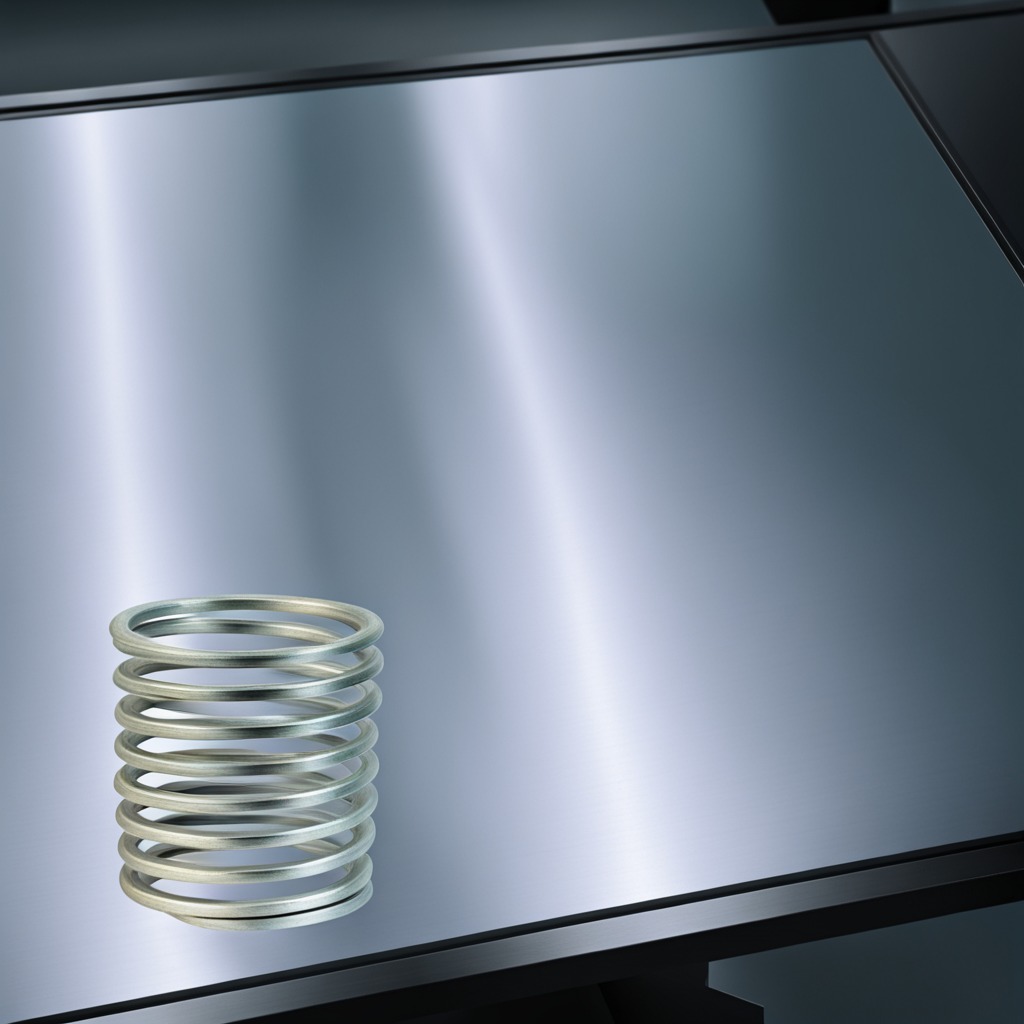
A coiled metal spring is lying on a metal table in a machine shop under fluorescent lights.